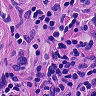
Metastatic tissue present: yes